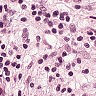
Metastatic tissue present: yes